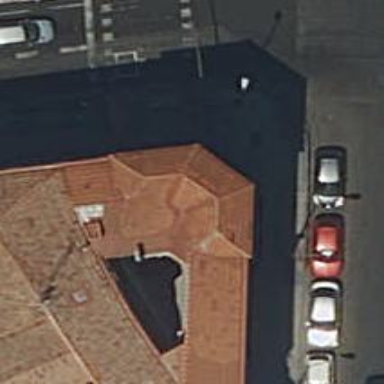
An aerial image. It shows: Restaurant.